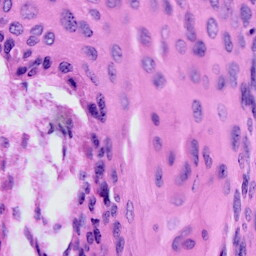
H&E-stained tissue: Cervix